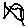
Label: fish